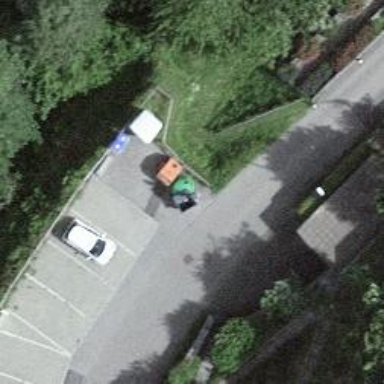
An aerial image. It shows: Recycling container in the area designated for recycling.